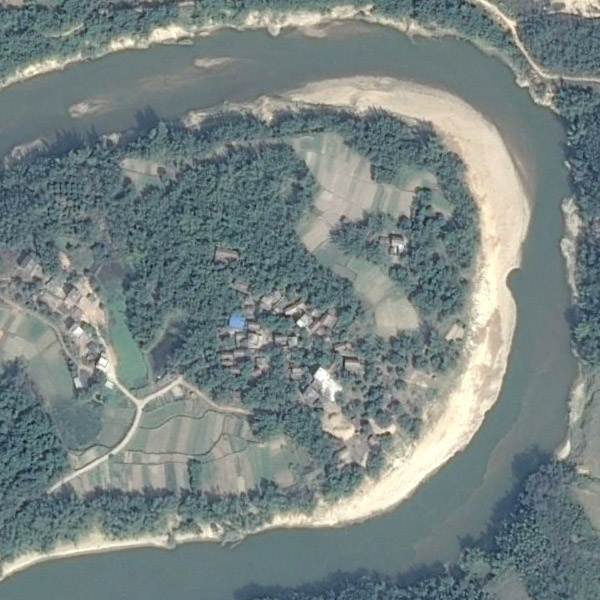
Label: River